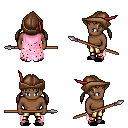
a pixel art fantasy rpg character, male body template, human, dark skin, pink tattered cape, gold greaves, blonde twin-tailed hairstyle, leather cap, black slippers, spear, four views (front, back, left, right), 2x2 character sprite sheet, small pixel art, hard edges, no anti-aliasing